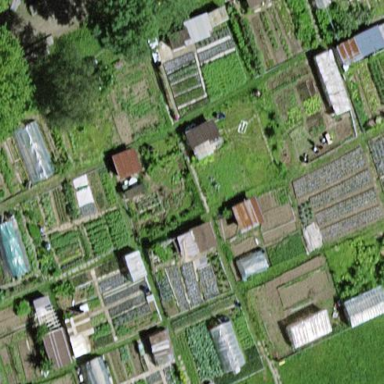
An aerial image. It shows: Allotments area.